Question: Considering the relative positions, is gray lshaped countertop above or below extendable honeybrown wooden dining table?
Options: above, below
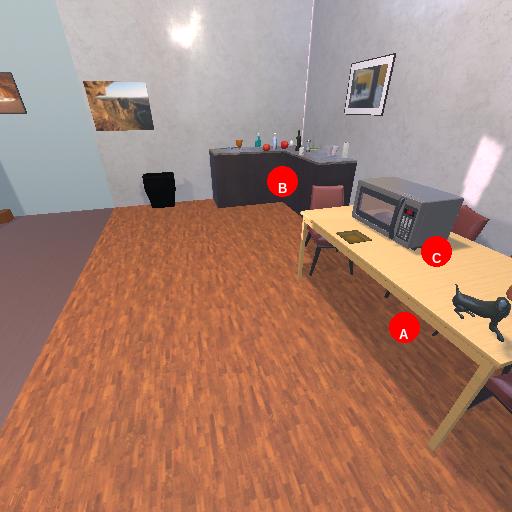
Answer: above